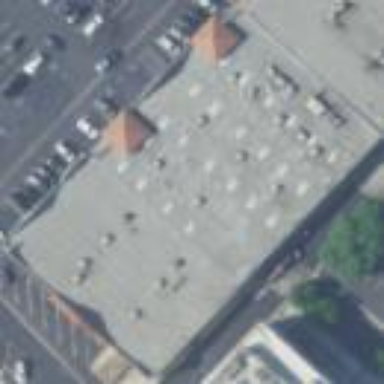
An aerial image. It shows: Retail building.